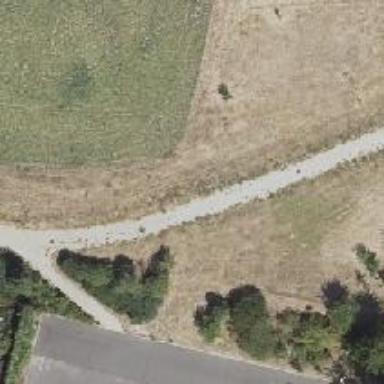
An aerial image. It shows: Footway along the road.